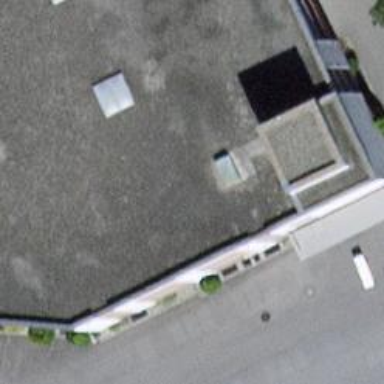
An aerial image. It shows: Industrial building.